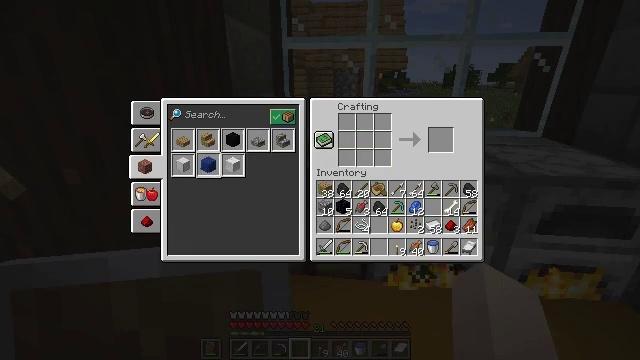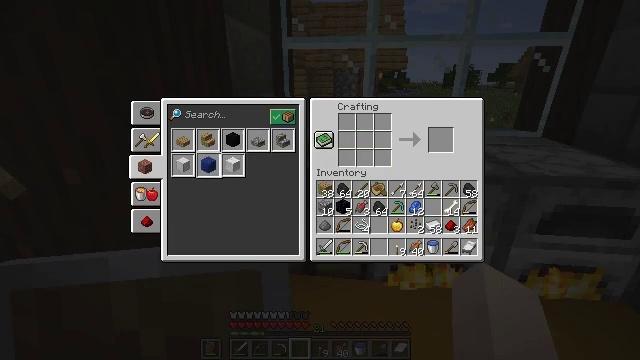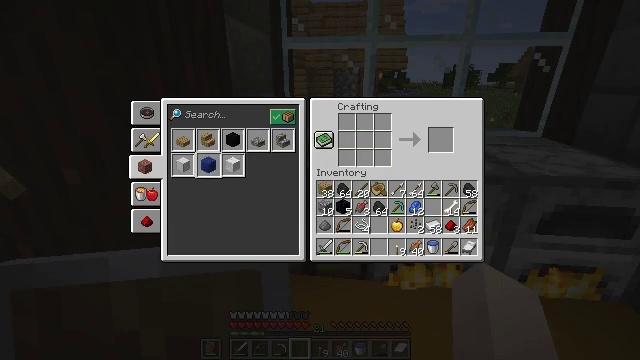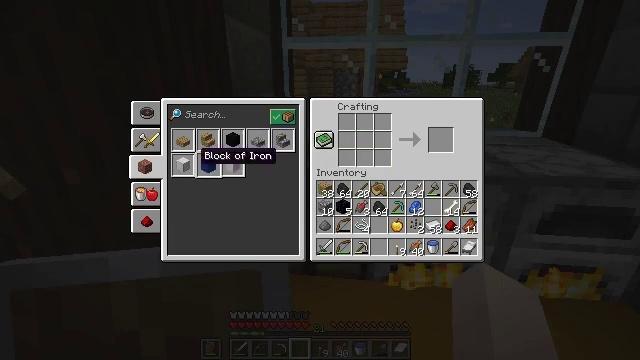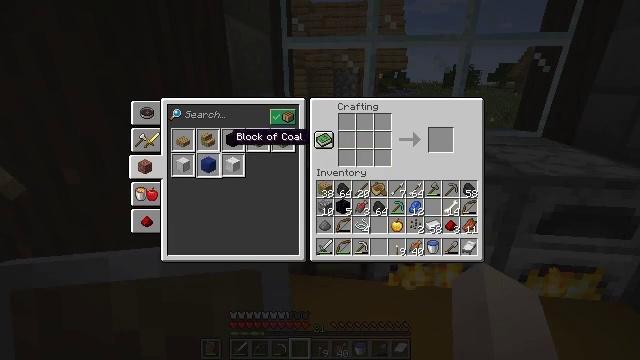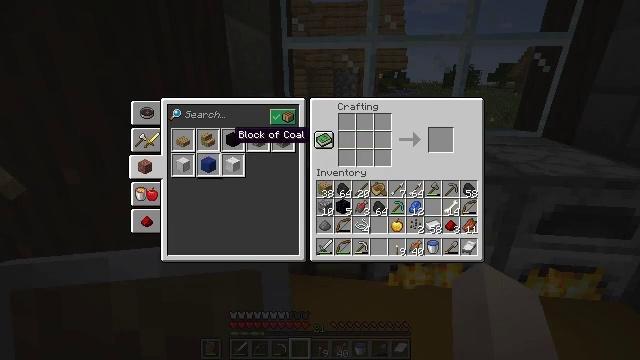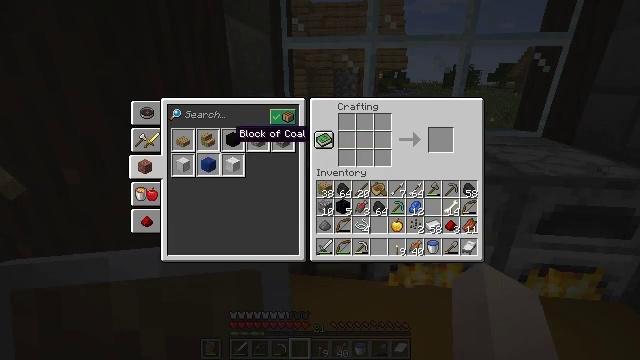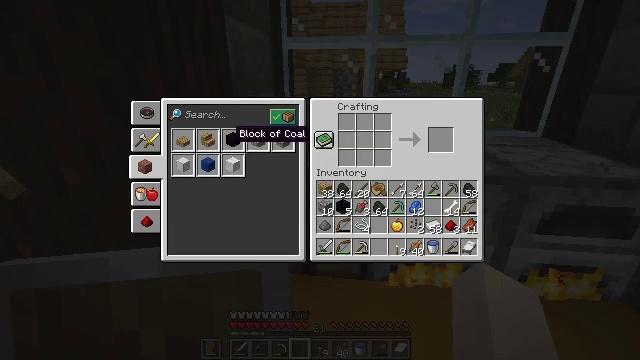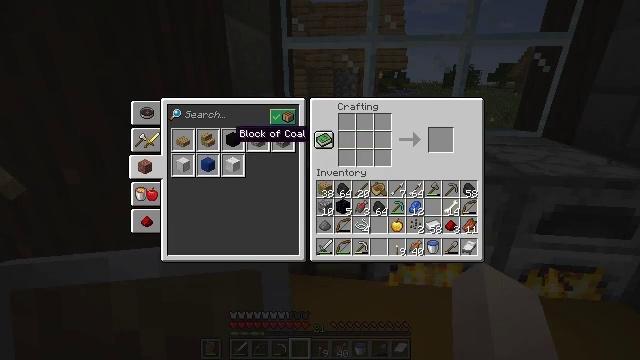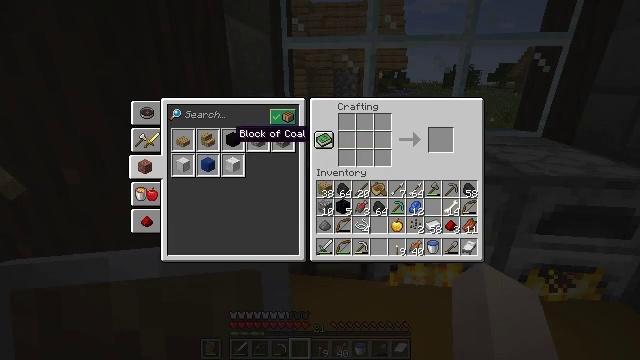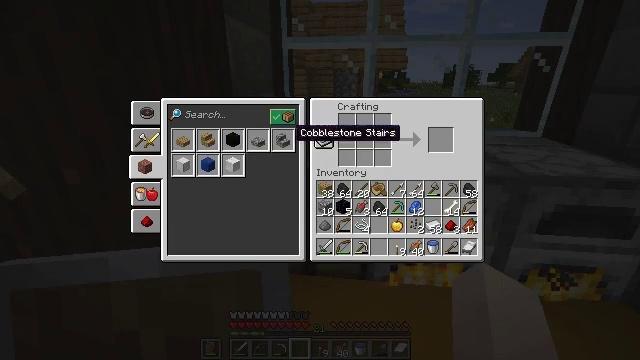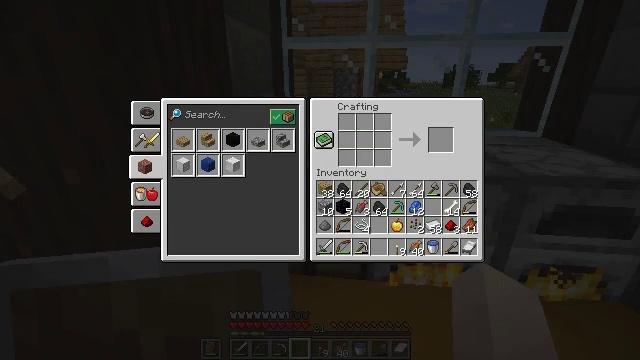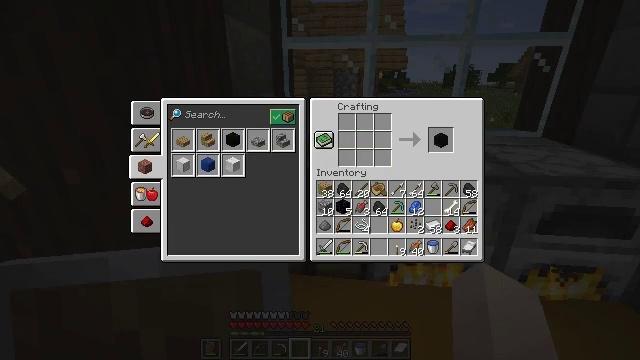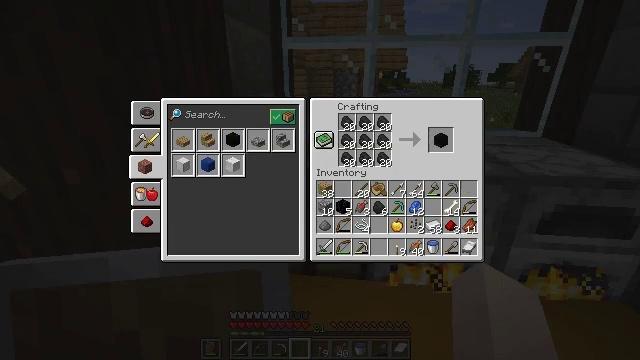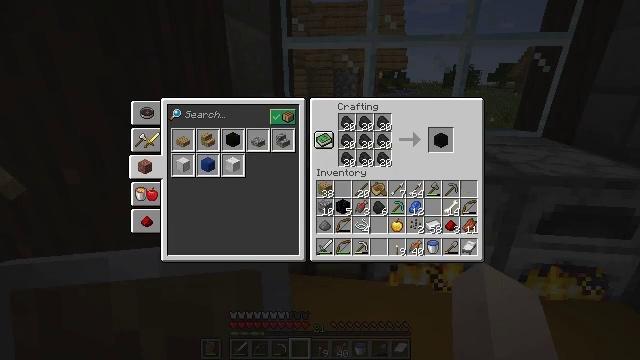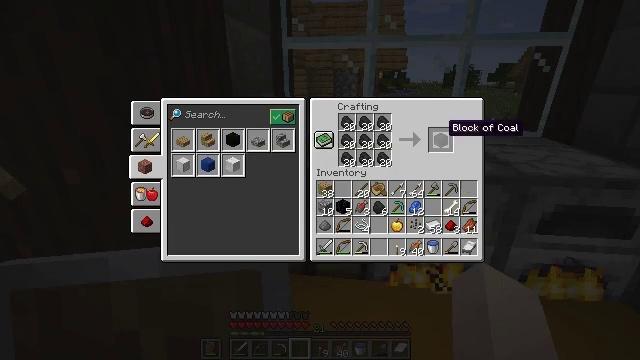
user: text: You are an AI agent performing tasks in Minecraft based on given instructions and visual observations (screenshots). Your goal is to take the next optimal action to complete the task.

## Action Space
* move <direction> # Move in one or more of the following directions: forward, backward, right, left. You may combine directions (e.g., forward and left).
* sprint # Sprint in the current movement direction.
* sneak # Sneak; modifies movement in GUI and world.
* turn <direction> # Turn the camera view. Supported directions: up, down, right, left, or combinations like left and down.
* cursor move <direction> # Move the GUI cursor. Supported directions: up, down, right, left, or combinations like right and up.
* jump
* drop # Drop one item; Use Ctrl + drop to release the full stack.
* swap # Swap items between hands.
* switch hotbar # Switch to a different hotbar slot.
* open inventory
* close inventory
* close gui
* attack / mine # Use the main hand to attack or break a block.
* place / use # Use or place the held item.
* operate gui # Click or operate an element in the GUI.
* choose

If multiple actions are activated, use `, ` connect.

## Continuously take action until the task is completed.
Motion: motion action
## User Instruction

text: Craft a coal block.
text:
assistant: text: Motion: no_op
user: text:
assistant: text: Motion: sneak
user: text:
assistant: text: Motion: sneak, cursor move right
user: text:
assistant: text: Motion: sneak, cursor move right and up
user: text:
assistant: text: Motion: sneak
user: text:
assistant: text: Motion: sneak
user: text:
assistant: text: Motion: sneak, operate gui
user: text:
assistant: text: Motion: sneak, operate gui
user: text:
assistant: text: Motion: sneak
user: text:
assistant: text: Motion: sneak, cursor move right
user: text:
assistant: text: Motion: sneak, cursor move right
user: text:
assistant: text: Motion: sneak, cursor move right
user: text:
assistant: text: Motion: sneak
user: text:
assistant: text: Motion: sneak, cursor move left
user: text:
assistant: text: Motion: sneak, cursor move left
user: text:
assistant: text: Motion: sneak
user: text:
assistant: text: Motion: sneak, operate gui
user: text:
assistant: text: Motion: sneak, operate gui
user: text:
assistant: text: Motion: sneak
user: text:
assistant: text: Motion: sneak
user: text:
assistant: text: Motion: sneak
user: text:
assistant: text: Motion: sneak